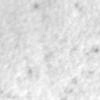
Label: no_change